Chest X-ray. View position: PA
Patient age: 67
Patient sex: F
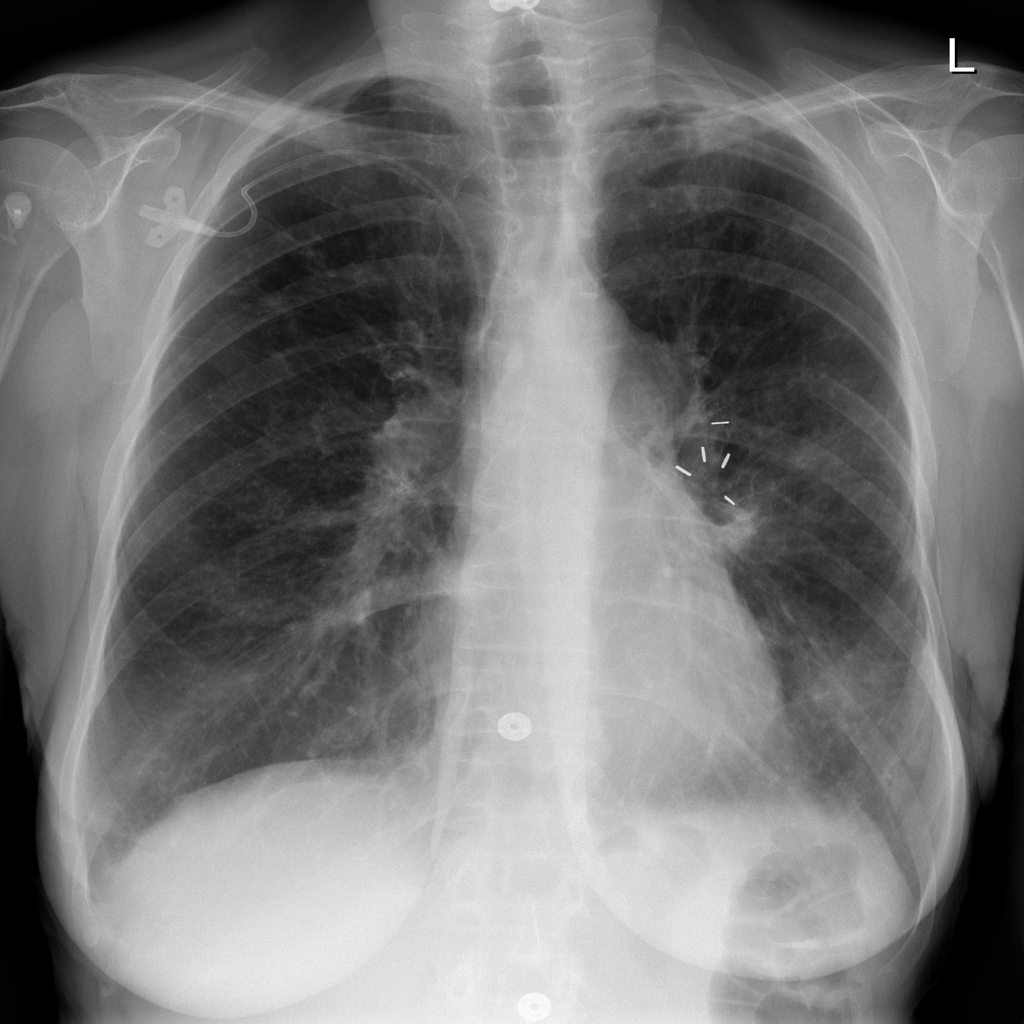
Finding: Pneumothorax